Question: I have a widget containing two QTableViews in a horizontal layout. I would like them to resize to their preferred size (so that they don't have to show autoscrolls). I also don't want them to grow more than their preferred size and leave empty space to the right if there is any left. It should look like this:

I've tried to achieve it with a spacer on the right, but the views don't grow because of autoscrolls.
Can you propose any solution?
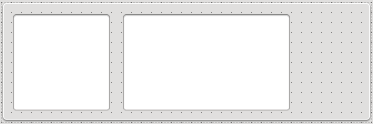
Answer: If I understood your question, you want the two QTableViews to resize to their PreferredSize if there is enough space (but no more than thier PreferredSize) and to shrink if there is not enough space. If there is too much space, it should be left empty. Here's an example that does it:
'''
#include <QtGui>
int main(int argc, char **argv) {
QApplication app(argc, argv);
QMainWindow w;
QHBoxLayout *hbox = new QHBoxLayout;
QWidget *centralw = new QWidget;
centralw->setLayout(hbox);
w.setCentralWidget(centralw);
QTableView *t1 = new QTableView;
QTableView *t2 = new QTableView;
// Version one: the preferred size is the maximum size
// t1->setSizePolicy(QSizePolicy(QSizePolicy::Maximum, QSizePolicy::Preferred));
// t2->setSizePolicy(QSizePolicy(QSizePolicy::Maximum, QSizePolicy::Preferred));
// Version two: the preferred size is the only accepted size
// if you want the widgets not to change their size, change the two previous lines with
// t1->setSizePolicy(QSizePolicy(QSizePolicy::Fixed, QSizePolicy::Fixed));
// t2->setSizePolicy(QSizePolicy(QSizePolicy::Fixed, QSizePolicy::Fixed));
// hbox->addWidget(t1);
// hbox->addWidget(t2);
// add a stretch that will fill empty space
// hbox->addStretch(1);
// Version three: tables have a minimum and maximum width. They can be shrunk
// but they try to expand to take the maximum available space up to their maximum
// width.
t1->setMinimumWidth(150);
t1->setMaximumWidth(400);
t2->setMinimumWidth(100);
t2->setMaximumWidth(200);
t1->setSizePolicy(QSizePolicy(QSizePolicy::Expanding, QSizePolicy::Expanding));
t2->setSizePolicy(QSizePolicy(QSizePolicy::Expanding, QSizePolicy::Expanding));
hbox->addWidget(t1);
hbox->addWidget(t2);
hbox->setStretchFactor(t1, 1);
hbox->setStretchFactor(t2, 1); // tableviews have the same stretch factor
hbox->addStretch(0); // lowest stretch factor
w.show();
return app.exec();
}
'''